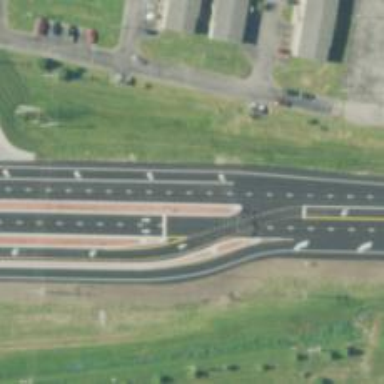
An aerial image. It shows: Trunk link highway.